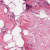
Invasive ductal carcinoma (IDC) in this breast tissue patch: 0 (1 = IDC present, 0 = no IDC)